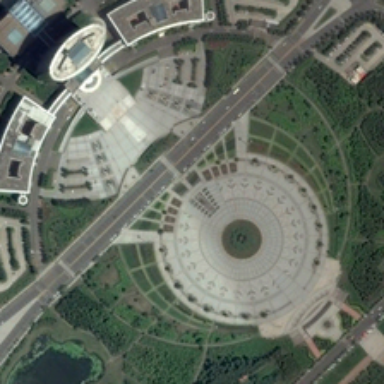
A circle square is surrounded by green trees and several buildings .